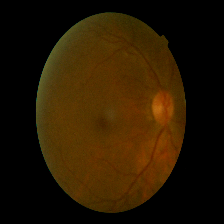
Diabetic retinopathy grade: Mild